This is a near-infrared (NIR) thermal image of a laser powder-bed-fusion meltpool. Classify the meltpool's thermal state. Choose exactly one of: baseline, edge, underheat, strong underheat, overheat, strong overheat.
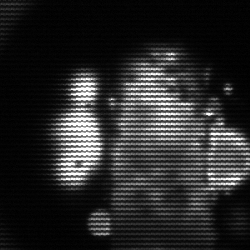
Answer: strong underheat